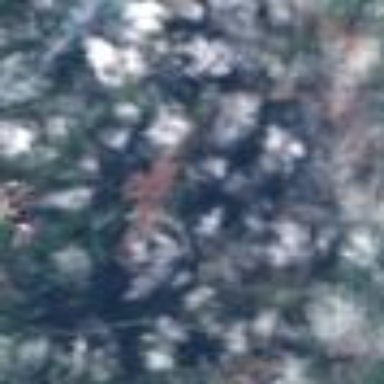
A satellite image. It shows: Forest area with plantation.